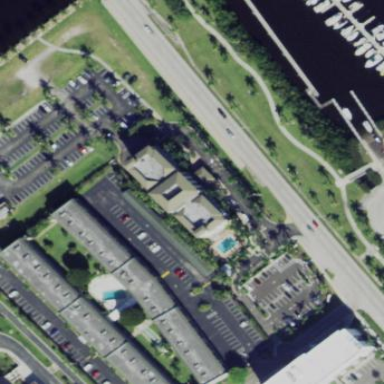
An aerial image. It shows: Hotel building.